Interaction volume radius: 10 \u00c5
Interaction volume height: 20 \u00c5
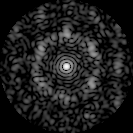
Disorder parameter: 0.6624